【题型】填空题　【知识点】立体几何　【难度】easy
如图所示，在四棱锥 \(P-ABCD\) 中，\(PA \perp\) 底面 \(ABCD\)，且底面各边都相等，\(M\) 是 \(PC\) 上的一动点，当点 \(M\) 满足条件：①\(BM \perp DM\)；②\(DM \perp PC\)；③\(BM \perp PC\) 中的\_\_\_\_\_\_时，平面 \(MBD \perp\) 平面 \(PCD\)（只要填写一个你认为是正确的条件序号即可）。}

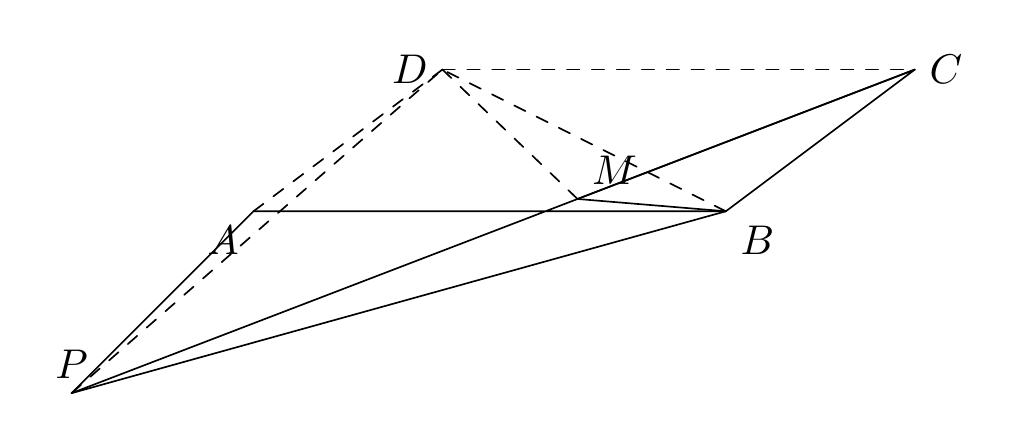
【解答】
\vspace{1em}
\textbf{【答案】}②(或③)

\vspace{1em}
\textbf{【解析】}
连接 \(AC\)（图略），$\because PA \perp$ 底面 \(ABCD$，$\therefore PA \perp BD$。

$\because$ 底面各边都相等，$\therefore AC \perp BD$。

$\because PA \cap AC = A$，$PA, AC \subset$ 平面 \(PAC\)，

$\therefore BD \perp$ 平面 \(PAC\)，$\therefore BD \perp PC$。

当 \(DM \perp PC\)（或 \(BM \perp PC\)）时，

即有 \(PC \perp\) 平面 \(MBD\)，而 \(PC \subset\) 平面 \(PCD\)，

$\therefore$ 平面 \(MBD \perp\) 平面 \(PCD\)。